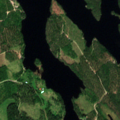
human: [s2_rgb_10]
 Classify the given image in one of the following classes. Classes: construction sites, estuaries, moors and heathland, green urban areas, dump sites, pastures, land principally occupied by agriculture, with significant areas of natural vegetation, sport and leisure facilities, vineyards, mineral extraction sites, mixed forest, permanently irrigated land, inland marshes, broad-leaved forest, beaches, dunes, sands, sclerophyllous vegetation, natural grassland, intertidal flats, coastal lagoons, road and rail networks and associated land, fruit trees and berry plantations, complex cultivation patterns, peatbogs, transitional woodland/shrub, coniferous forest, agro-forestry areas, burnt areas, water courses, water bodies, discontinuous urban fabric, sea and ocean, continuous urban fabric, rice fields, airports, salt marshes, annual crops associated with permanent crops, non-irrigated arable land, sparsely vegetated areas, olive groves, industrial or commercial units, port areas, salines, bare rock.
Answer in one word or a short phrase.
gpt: coniferous forest, mixed forest, water bodies